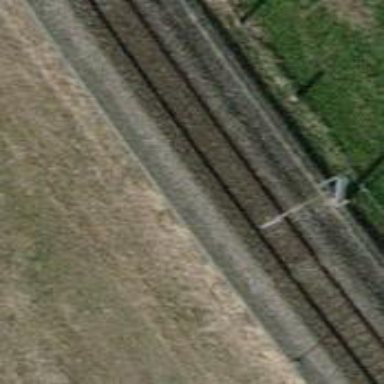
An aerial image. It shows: Single-track railway with electrified contact lines.